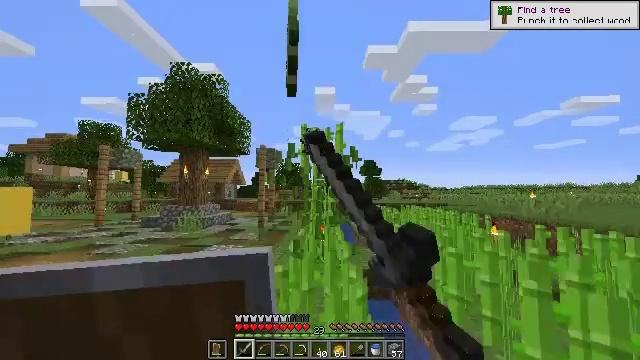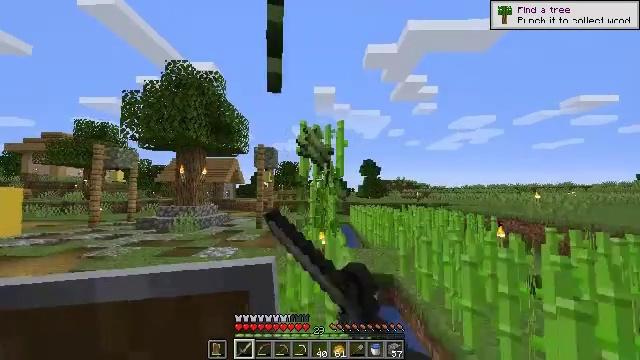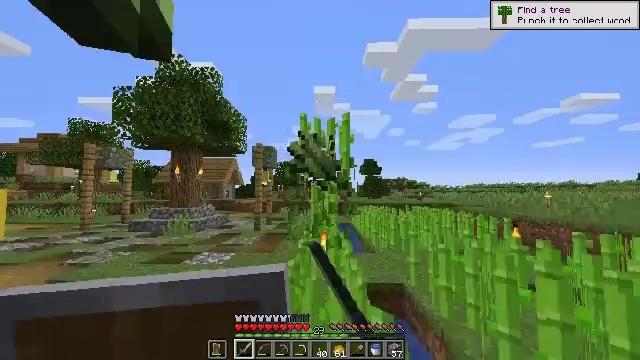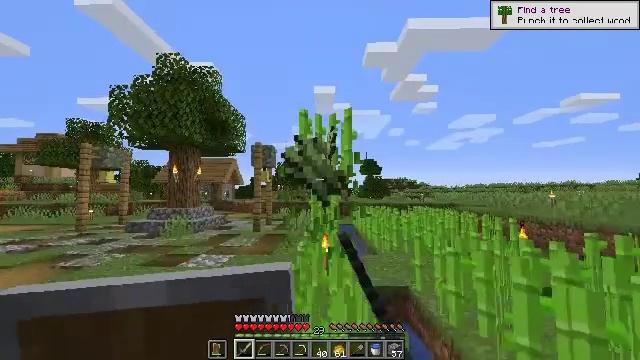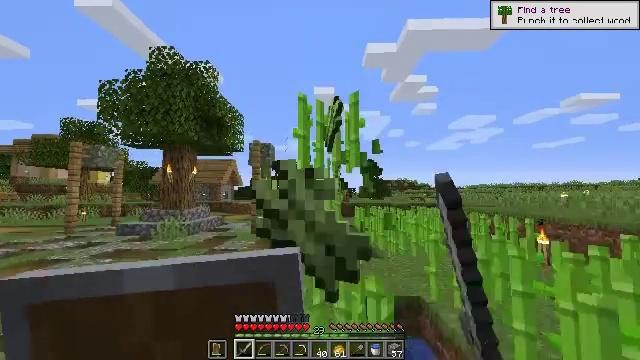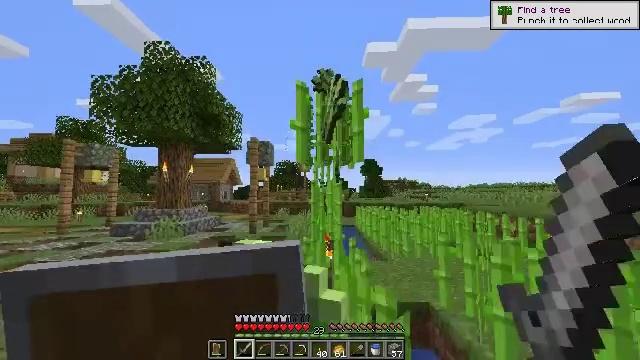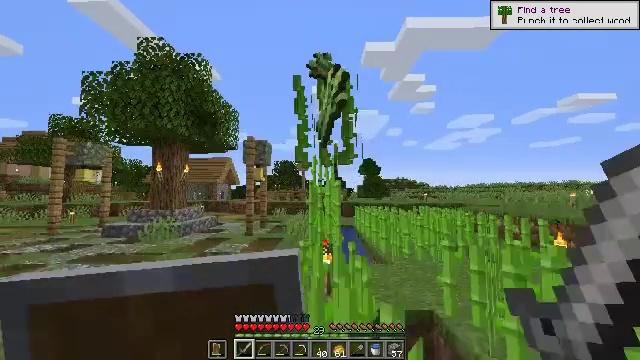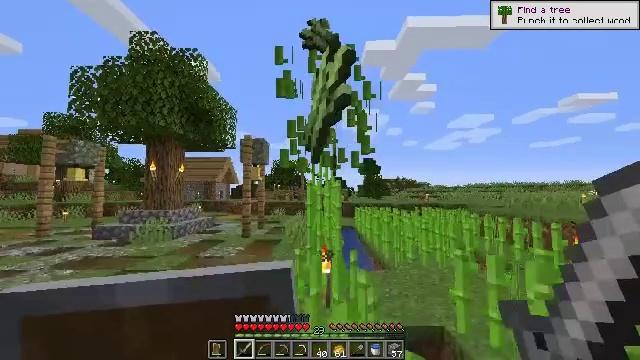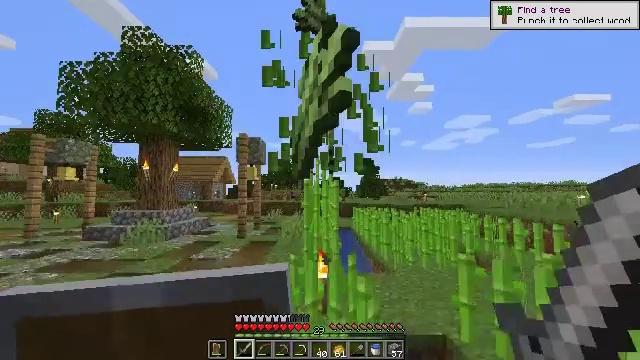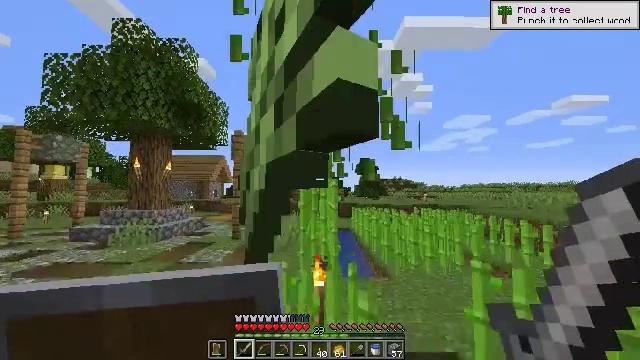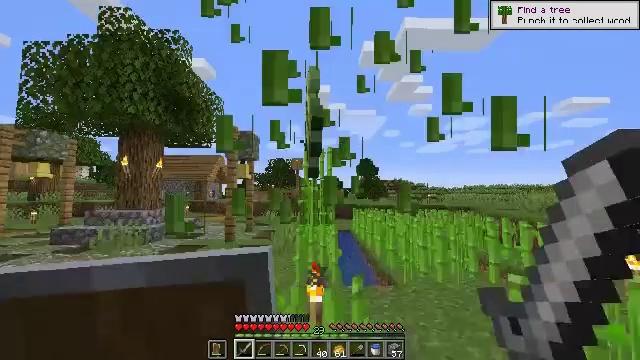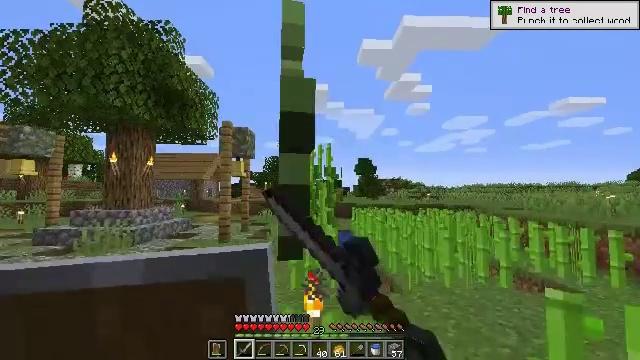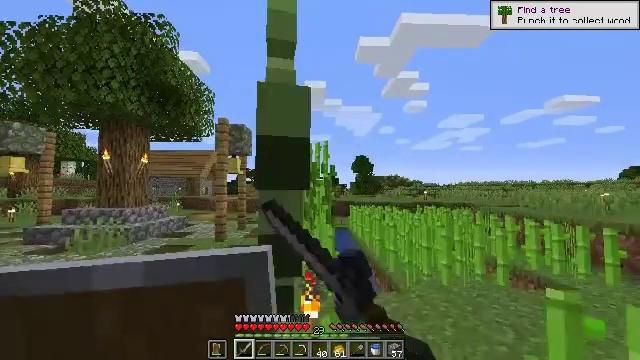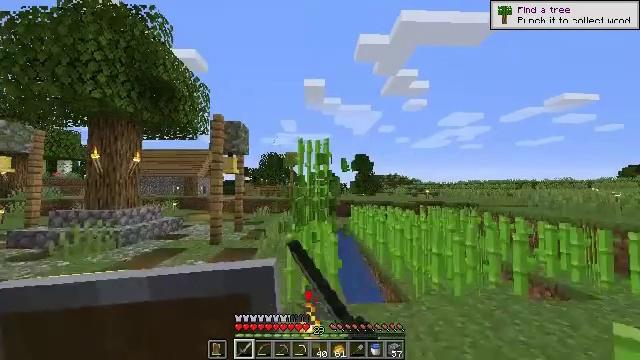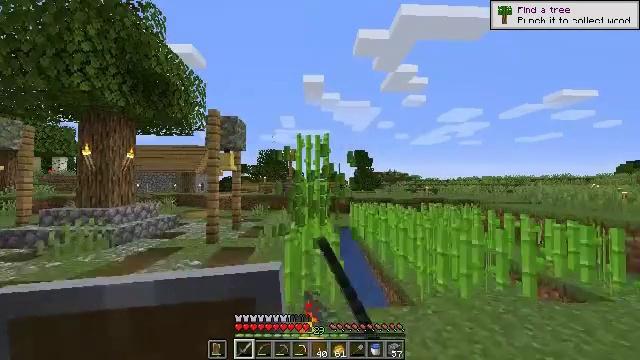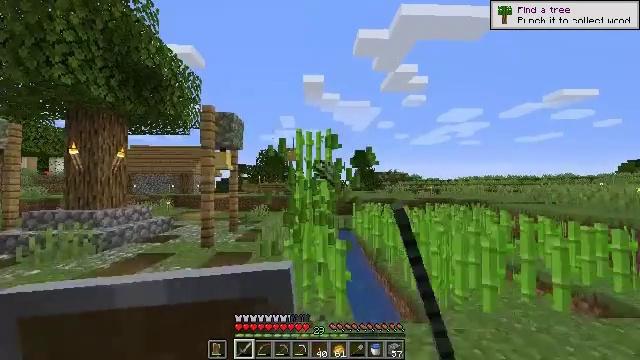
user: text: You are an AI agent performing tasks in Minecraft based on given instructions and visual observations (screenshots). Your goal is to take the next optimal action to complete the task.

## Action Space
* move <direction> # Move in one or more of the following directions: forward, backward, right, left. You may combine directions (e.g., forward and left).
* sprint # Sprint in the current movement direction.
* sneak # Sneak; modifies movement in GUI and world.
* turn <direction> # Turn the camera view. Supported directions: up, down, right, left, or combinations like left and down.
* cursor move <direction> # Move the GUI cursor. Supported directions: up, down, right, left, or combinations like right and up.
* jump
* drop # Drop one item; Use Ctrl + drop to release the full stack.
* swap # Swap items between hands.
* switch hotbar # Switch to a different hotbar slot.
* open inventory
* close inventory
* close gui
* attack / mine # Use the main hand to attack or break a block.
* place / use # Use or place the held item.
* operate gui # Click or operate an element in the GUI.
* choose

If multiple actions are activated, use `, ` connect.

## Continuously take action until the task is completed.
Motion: motion action
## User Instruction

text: Break the sugar cane.
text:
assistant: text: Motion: move forward, attack / mine
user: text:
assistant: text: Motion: move forward, attack / mine
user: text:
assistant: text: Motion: move forward, attack / mine
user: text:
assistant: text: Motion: move forward, attack / mine
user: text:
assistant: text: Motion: move forward, attack / mine
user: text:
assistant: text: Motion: move forward, attack / mine
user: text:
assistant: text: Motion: move forward, attack / mine
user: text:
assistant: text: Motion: move forward, attack / mine
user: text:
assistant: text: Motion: move forward, attack / mine
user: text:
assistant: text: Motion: move forward, attack / mine
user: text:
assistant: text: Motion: move forward, attack / mine
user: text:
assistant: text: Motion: move forward, attack / mine
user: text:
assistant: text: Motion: move forward, attack / mine
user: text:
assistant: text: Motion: move forward, attack / mine
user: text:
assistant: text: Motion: move forward, attack / mine
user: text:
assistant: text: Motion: move forward, attack / mine
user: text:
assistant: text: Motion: move forward, attack / mine
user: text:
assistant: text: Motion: move forward, attack / mine
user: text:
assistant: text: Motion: move forward, attack / mine
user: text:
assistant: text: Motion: move forward, attack / mine
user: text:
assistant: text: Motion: move forward, attack / mine
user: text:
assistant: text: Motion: move forward, attack / mine
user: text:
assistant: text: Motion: move forward, attack / mine
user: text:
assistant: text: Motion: move forward, attack / mine
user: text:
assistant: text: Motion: move forward, attack / mine
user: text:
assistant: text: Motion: move forward, attack / mine
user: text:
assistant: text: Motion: move forward, attack / mine
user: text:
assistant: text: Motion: move forward, attack / mine
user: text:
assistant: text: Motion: move forward, attack / mine
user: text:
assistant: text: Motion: move forward, attack / mine